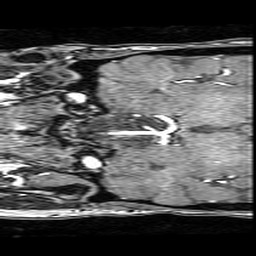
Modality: angio
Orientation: coronal
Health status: ill
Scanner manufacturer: philips
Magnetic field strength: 3 T
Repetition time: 0.01831 s
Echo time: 0.003425 s